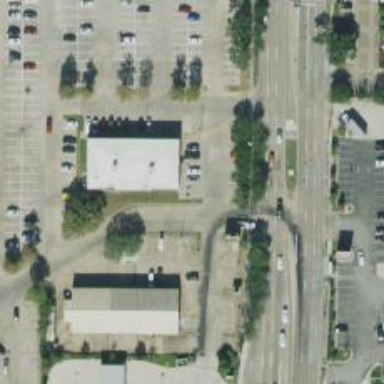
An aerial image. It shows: Parking space is available.